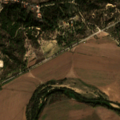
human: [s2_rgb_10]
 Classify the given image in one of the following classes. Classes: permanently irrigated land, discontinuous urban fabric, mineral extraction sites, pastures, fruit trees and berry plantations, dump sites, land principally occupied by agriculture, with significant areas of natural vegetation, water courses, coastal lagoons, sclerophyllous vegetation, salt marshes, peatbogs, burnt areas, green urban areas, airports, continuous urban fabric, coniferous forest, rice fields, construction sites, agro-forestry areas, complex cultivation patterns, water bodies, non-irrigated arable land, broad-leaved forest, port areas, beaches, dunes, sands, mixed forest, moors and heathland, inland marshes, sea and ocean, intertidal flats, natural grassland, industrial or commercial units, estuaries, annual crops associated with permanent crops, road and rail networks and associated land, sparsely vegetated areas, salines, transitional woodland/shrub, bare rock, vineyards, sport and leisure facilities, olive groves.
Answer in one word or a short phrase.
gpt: permanently irrigated land, rice fields, complex cultivation patterns, land principally occupied by agriculture, with significant areas of natural vegetation, mixed forest